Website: slack
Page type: account-dashboard
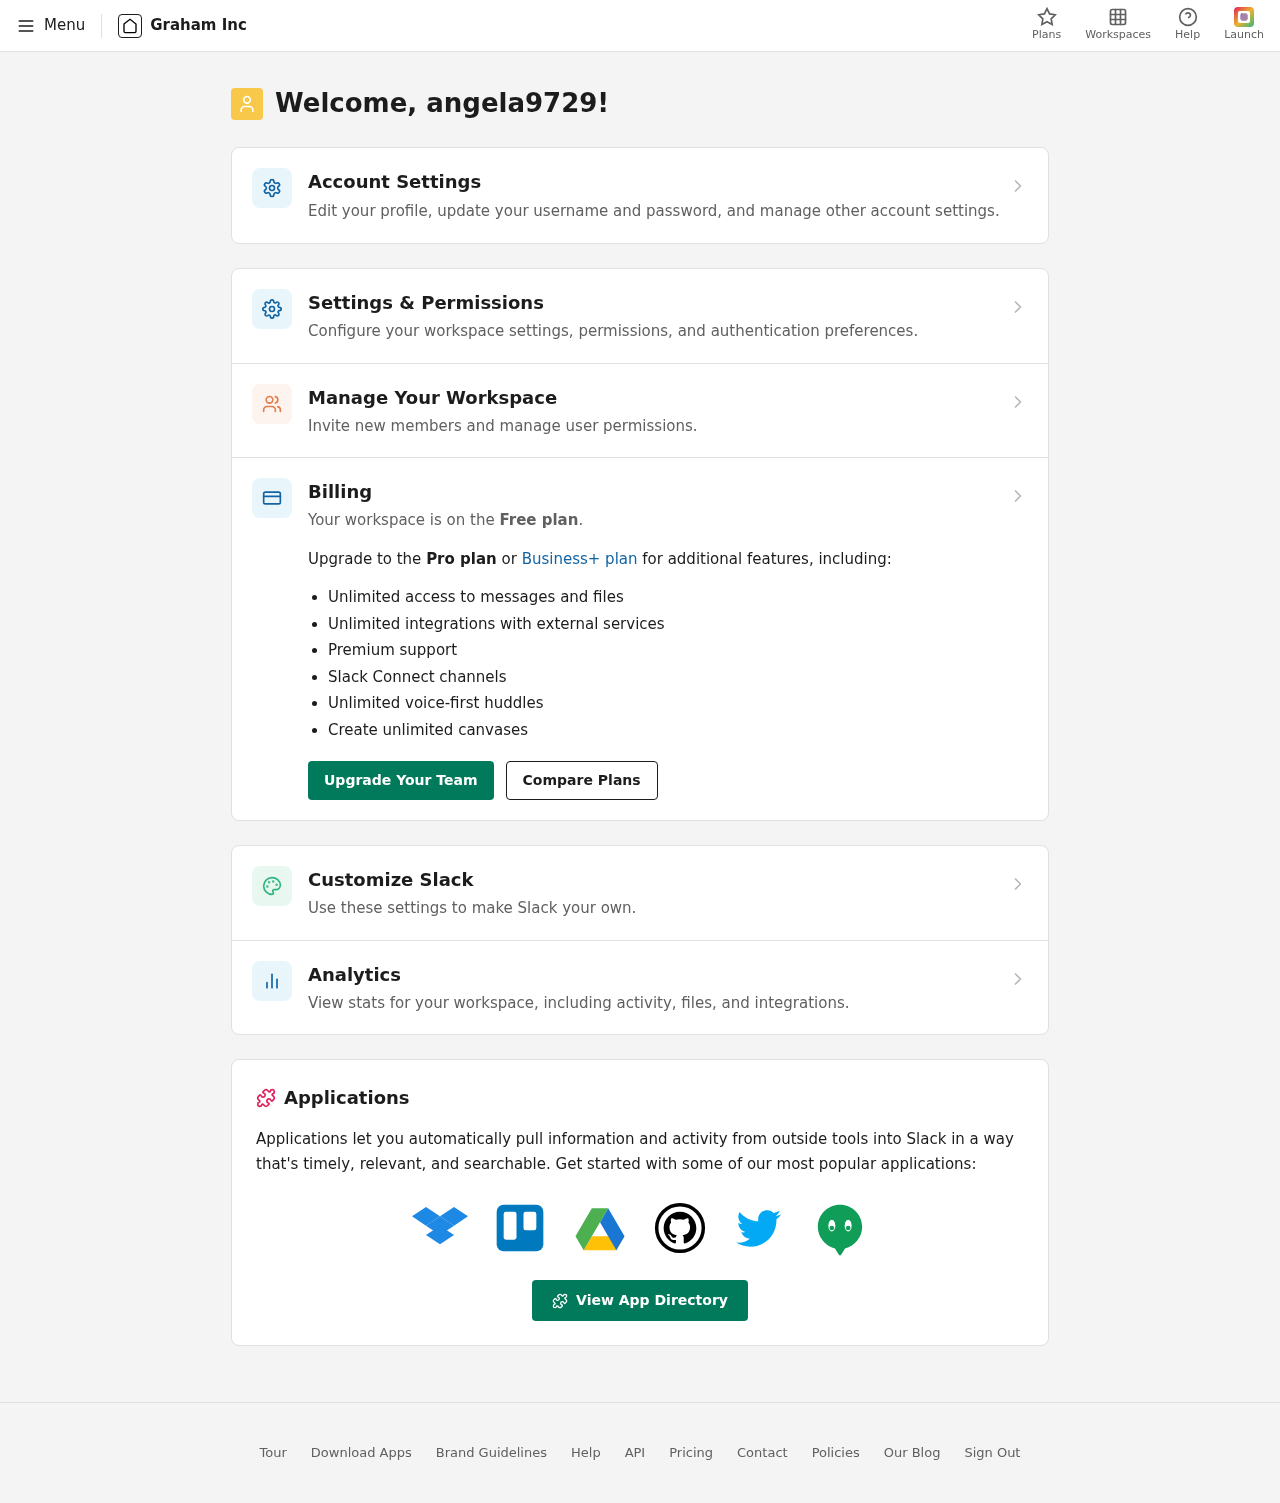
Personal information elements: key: PII_COMPANY
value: Graham Inc
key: PII_LOGIN_USERNAME
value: angela9729